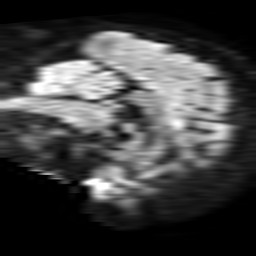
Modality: TRACE
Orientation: sagittal
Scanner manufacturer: philips
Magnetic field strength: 1.5 T
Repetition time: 3.265 s
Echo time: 0.06922 s